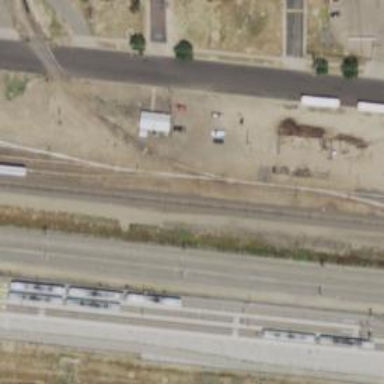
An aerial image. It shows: Railway spur service.